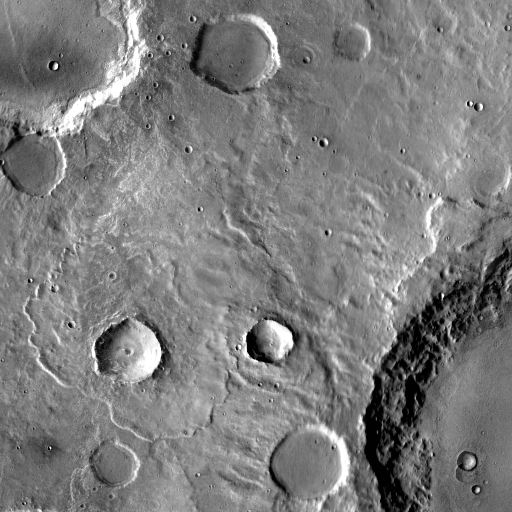
Crater classes present: Background, Other, Layered, Buried, Secondary